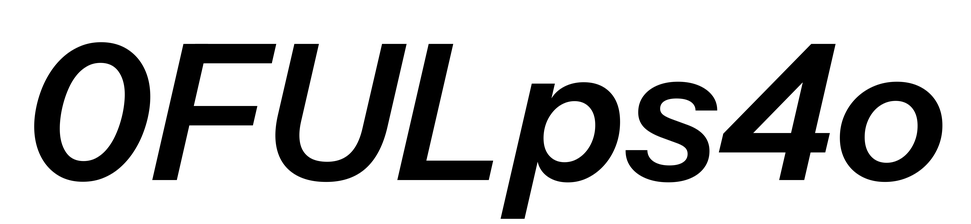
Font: InstrumentSans-Italic_SemiBold_Italic